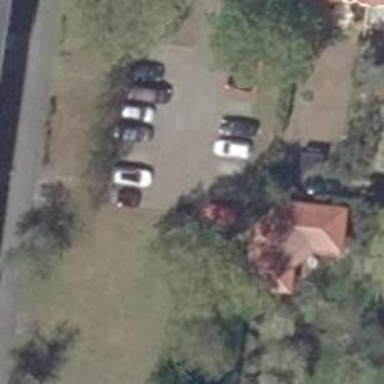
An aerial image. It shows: Parking aisle designated as service road.